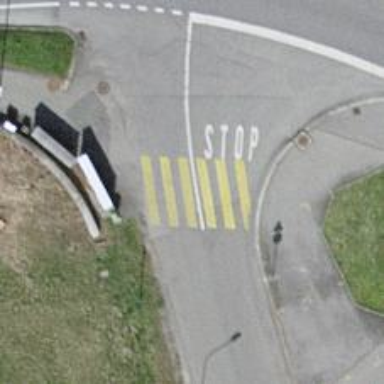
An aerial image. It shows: Marked road crossing.